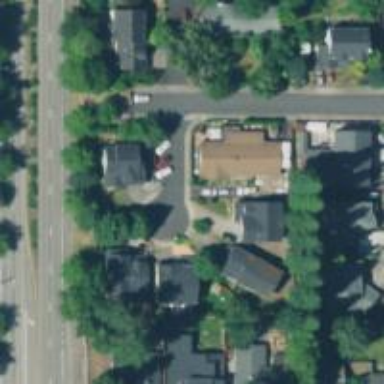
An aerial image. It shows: Residential road with sidewalk on the left.